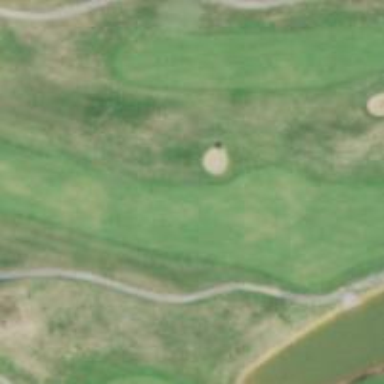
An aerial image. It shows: Golf hole.